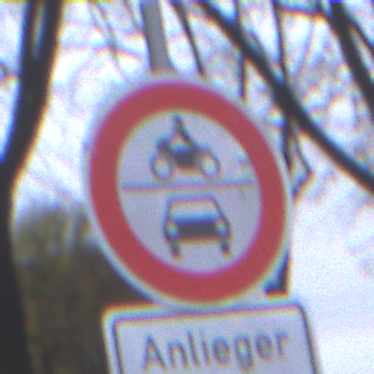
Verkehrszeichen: VerbotKraftfahrzeuge
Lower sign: PersonengruppenFrei1
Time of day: MorningAfternoon
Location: Outdoor (Urban)
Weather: Overcast
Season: NotSpecified
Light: Natural